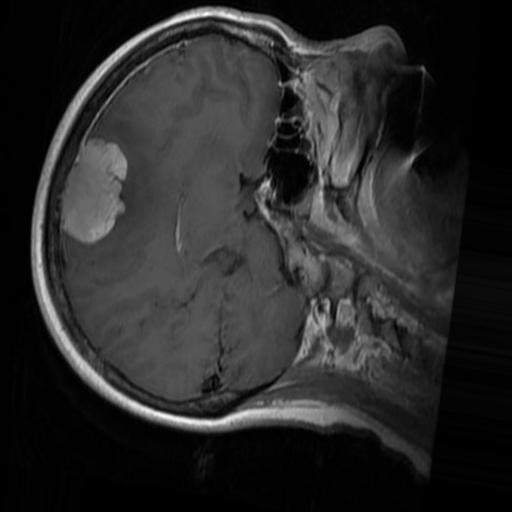
Label: brain_menin